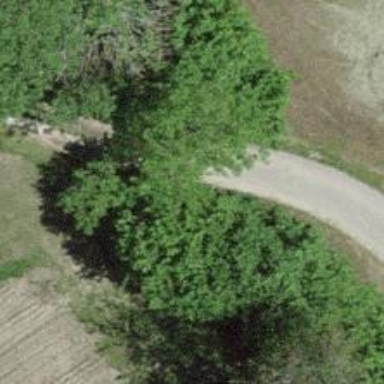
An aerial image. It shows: Culvert tunnel.